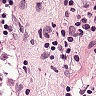
Metastatic tissue present: yes